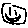
Label: smiley face